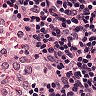
Metastatic tissue present: no